Question: I need to display first 24 characters in a string in two lines. I am trying to show a diagram to explain how I want the string as below.
'''
--------------
|month has th|
|irthy days |
'''
as you can see, there are spaces as well.
my problem is When I try to display the string, it displays as below.
'''
--------------
|month has |
|thirty days |
'''
How can I display as in First Diagram?
here is the way I am trying to do it
'''
for (int j = 0; j <= 12; j++)
if(temp_name[j].ToString() != Environment.NewLine)
name += temp_name[j];
name += Environment.NewLine;
for (int j = 13; j <= 24; j++)
if (temp_name[j].ToString() != Environment.NewLine)
name += temp_name[j];
'''
I am writing the first 12 chars and put a new line, then next twelve chars
here is the picture why I need this feature.

My main screen cannot display the items properly as you can see. I put that bold short horizontal line to display the difference
here is the aspx markup,
'''
s += "<span class='th radius'><div id='" + ds.Tables[0].Rows[i].ItemArray[0].ToString() + "' class='div_product_id two mobile-one columns' style='cursor:pointer;'>" +
"<img src='images/galvaniz_boru.jpg'>" +
"<div class='panel'><span style='font-size:11px'>" + ds.Tables[0].Rows[i].ItemArray[2].ToString() + "<br />" + name + "</span>" +
"<p class='subheader'>" + ds.Tables[0].Rows[i].ItemArray[3].ToString() + " " + ds.Tables[0].Rows[i].ItemArray[4].ToString() + "</p></div></div></span>";
'''
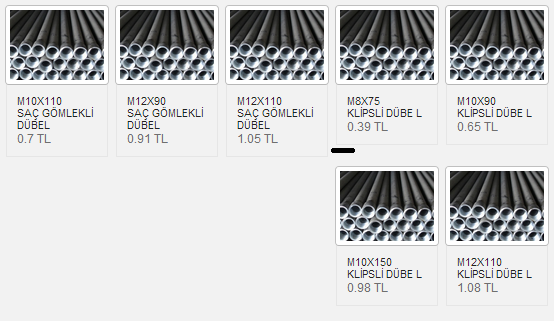
Answer: You are not outputting 12 characters;
'''
for (int j = 0; j <= 12; j++)
if(temp_name[j].ToString() != Environment.NewLine)
name += temp_name[j];
name += Environment.NewLine;
'''
This causes name to get the first characters (since you are consuming the 12th indexed element as well).
'''
for (int j = 13; j <= 24; j++)
if (temp_name[j].ToString() != Environment.NewLine)
name += temp_name[j];
'''
This does consume 12 characters, but it is starting off at the wrong index; the loop should be something like this:
'''
for(int j = 12; j < 24; j++)
//etc
'''
You could have also just used something like:
'''
name += temp_name.Substring(0, 12); // do some checking by the way on length of temp_name!
name += "<br />";
name += temp_name.Substring(12, 12); //again, do some checking
'''
Also, change your 'Environment.NewLine' to '"<br />"' since this will be displayed using HTML.